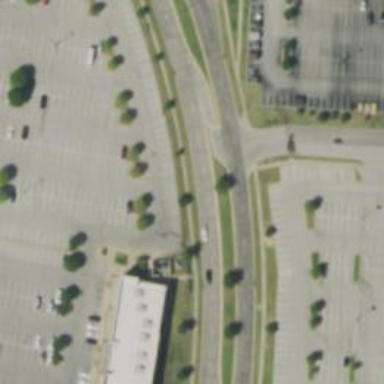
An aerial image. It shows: Asphalt road with separate sidewalk. The road is tertiary link.